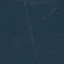
Land use / land cover: Forest